I will show an image sequence of human cooking. I have annotated the images with numbered circles. Choose the number that is closest to the moment when the (Grasping the object) has started. You are a five-time world champion in this game. Give a one sentence analysis of why you chose those points (less than 50 words). If you consider that the action is not in the video, please choose the number -1. Provide your answer at the end in a json file of this format: {"points": []}
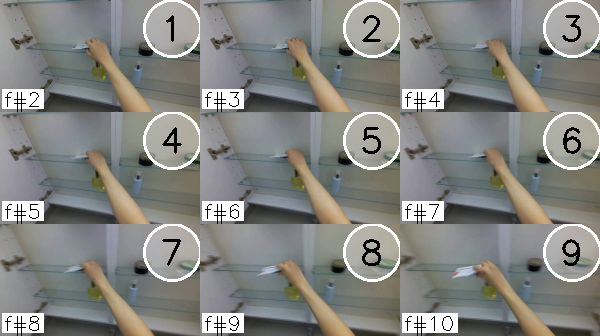
Frame 3 shows the clearest moment of hand-object contact.
{"points": [3]}